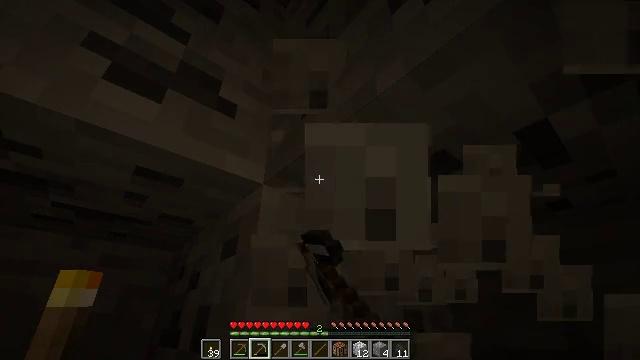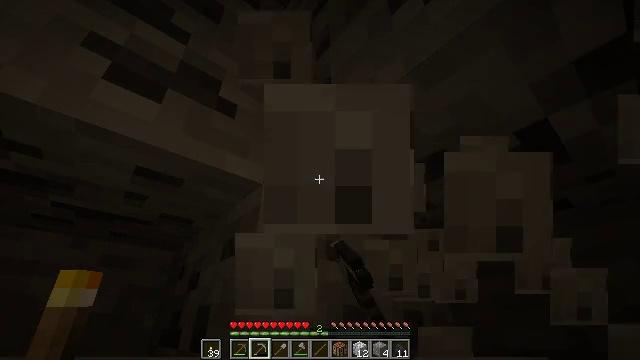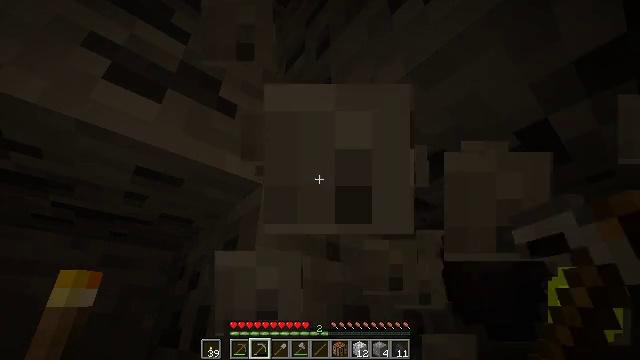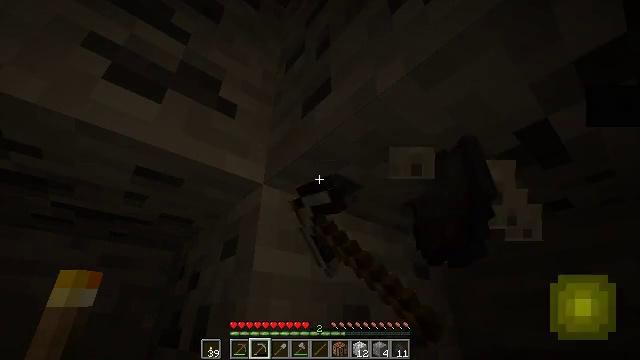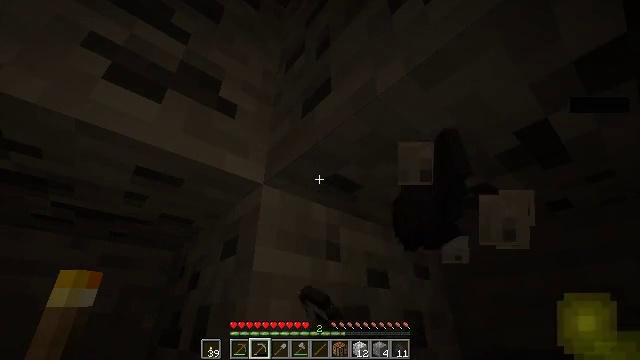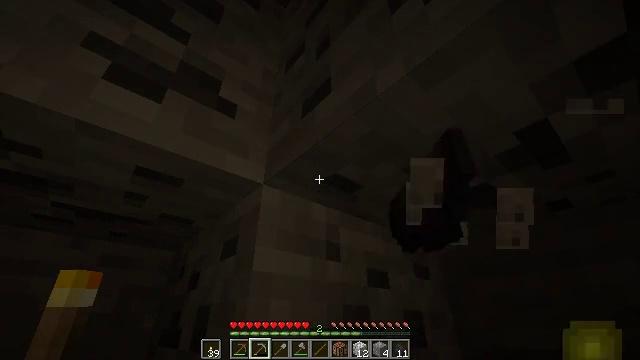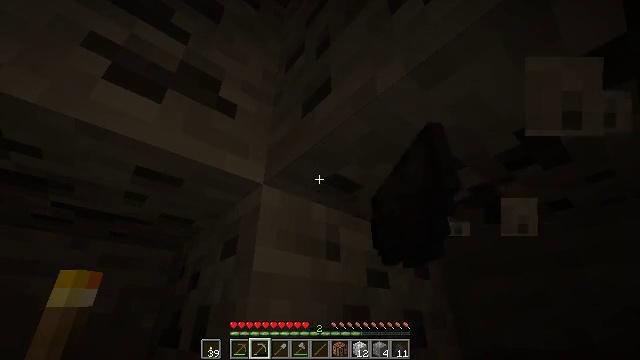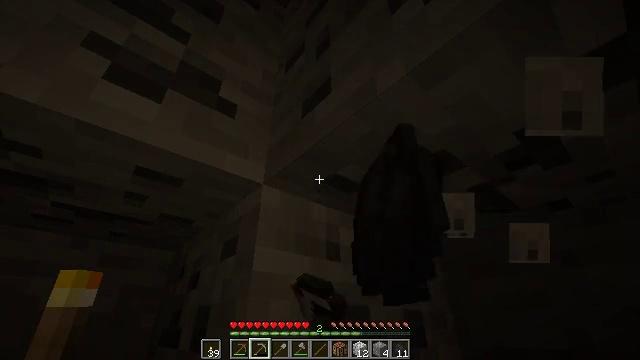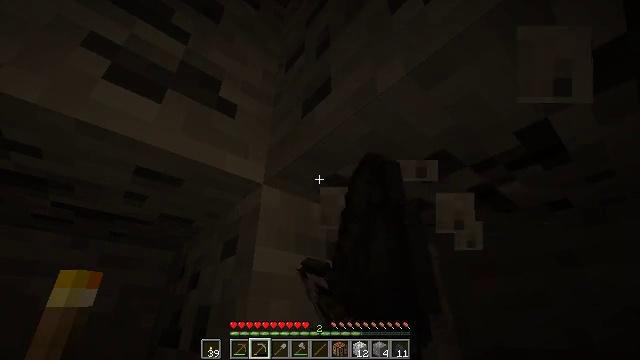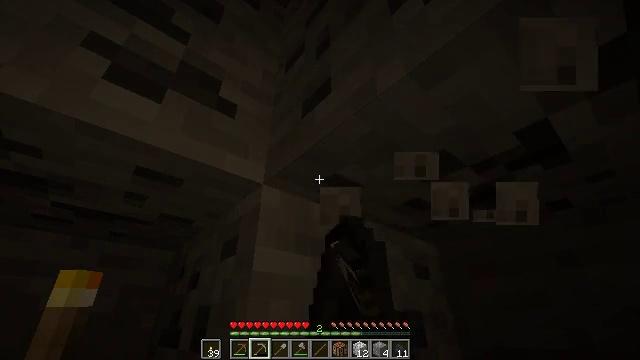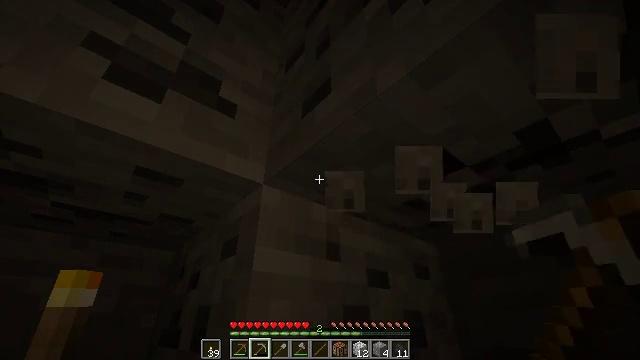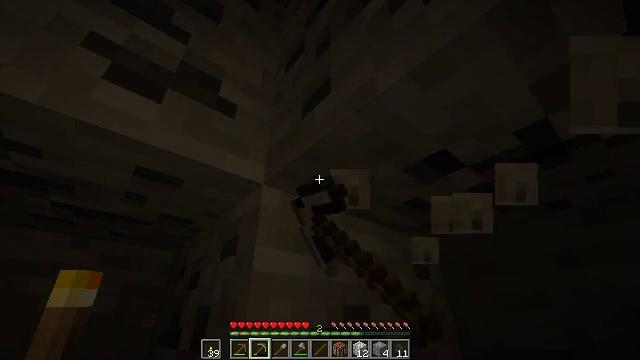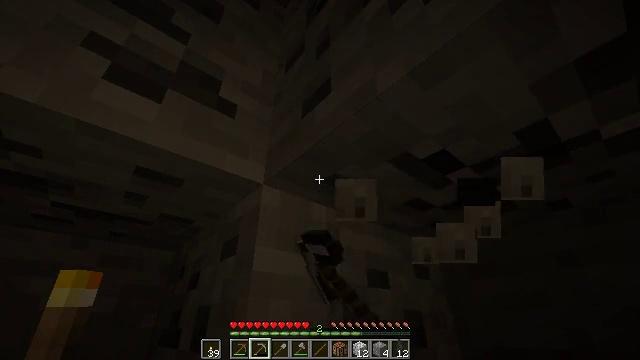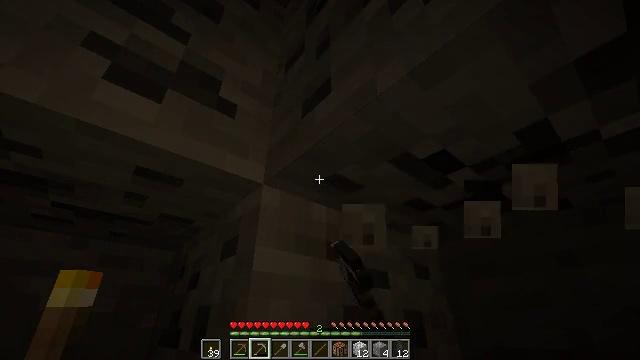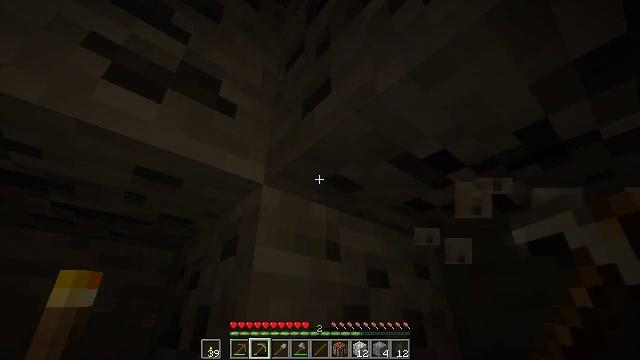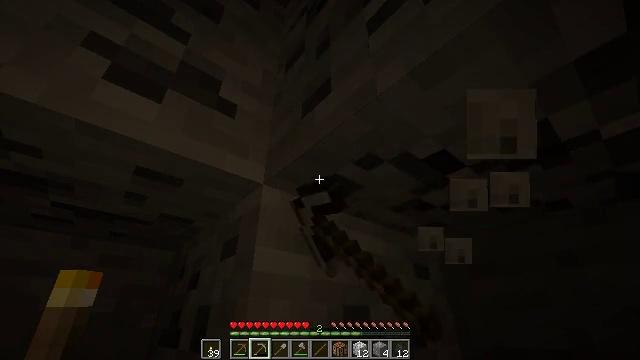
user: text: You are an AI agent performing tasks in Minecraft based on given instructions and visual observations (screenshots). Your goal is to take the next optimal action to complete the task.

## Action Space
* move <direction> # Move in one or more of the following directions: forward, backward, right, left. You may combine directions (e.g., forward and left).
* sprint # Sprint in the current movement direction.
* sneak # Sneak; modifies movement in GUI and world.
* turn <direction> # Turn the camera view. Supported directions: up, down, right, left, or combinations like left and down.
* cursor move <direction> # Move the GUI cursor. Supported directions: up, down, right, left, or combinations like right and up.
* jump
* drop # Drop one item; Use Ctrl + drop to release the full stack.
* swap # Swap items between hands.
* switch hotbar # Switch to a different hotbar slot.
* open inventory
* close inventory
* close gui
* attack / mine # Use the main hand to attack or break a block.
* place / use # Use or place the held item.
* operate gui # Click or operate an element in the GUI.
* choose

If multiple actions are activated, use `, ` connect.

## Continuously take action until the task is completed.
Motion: motion action
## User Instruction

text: Break the coal ore to collect coal.
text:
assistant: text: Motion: attack / mine
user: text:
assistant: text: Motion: attack / mine
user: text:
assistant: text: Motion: attack / mine
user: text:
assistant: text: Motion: attack / mine
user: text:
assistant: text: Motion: attack / mine
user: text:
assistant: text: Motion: attack / mine
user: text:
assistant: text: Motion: attack / mine
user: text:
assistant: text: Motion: attack / mine
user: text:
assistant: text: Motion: attack / mine
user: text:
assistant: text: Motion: attack / mine
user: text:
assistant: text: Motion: attack / mine
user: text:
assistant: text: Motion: attack / mine
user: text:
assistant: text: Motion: attack / mine
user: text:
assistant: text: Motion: attack / mine
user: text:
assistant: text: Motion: attack / mine
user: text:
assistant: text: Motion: attack / mine
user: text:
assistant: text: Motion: attack / mine
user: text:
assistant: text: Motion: attack / mine
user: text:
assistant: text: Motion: attack / mine
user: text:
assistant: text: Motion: attack / mine
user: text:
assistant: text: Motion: attack / mine
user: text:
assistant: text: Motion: attack / mine
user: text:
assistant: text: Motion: attack / mine
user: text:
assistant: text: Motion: attack / mine
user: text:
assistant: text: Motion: attack / mine
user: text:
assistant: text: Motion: attack / mine
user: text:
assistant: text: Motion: attack / mine
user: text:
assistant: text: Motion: attack / mine
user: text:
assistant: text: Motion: attack / mine
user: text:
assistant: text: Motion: attack / mine